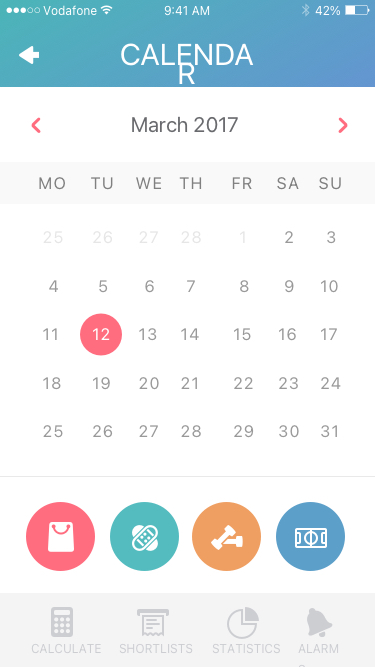
Text in this UI design:
ALARMS
STATISTICS
SHORTLISTS
CALCULATE
25
26
27
28
1
2
3
4
5
6
7
8
9
10
11
12
13
14
15
16
17
18
19
20
21
22
23
24
25
26
27
28
29
30
31
MO
TU
WE
TH
FR
SA
SU
March 2017
CALENDAR